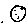
Label: moon